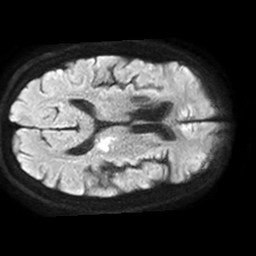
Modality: TRACE
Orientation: axial
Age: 65
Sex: male
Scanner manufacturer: philips
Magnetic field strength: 1.5 T
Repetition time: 3.406 s
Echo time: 0.06922 s